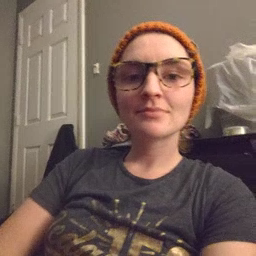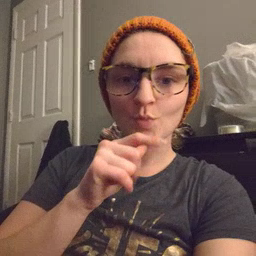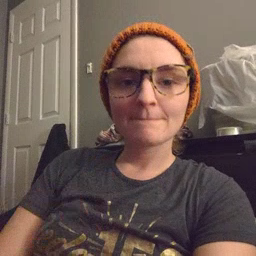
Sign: who